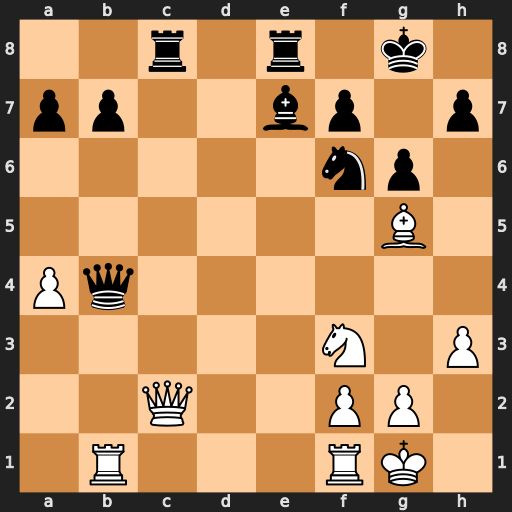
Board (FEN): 2r1r1k1/pp2bp1p/5np1/6B1/Pq6/5N1P/2Q2PP1/1R3RK1
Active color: w
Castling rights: -
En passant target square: -
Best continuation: Qxc8 Rxc8 Rxb4 Bxb4 Bxf6